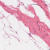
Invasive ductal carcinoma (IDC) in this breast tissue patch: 0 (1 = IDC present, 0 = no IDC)